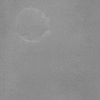
Atmospheric dust classification: dusty